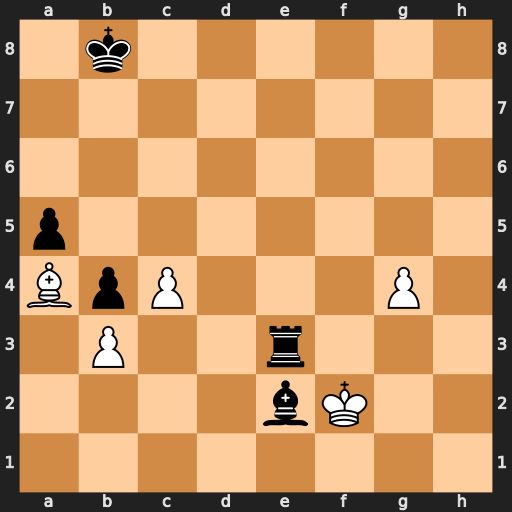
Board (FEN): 1k6/8/8/p7/BpP3P1/1P2r3/4bK2/8
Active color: w
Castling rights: -
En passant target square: -
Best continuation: Kxe3 Bxg4 Kd4 Kc7 Kc5